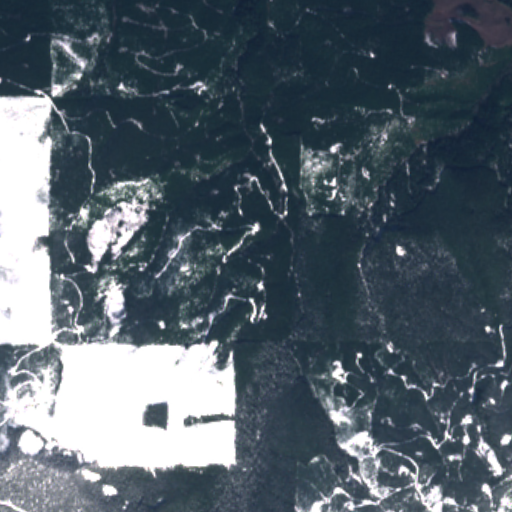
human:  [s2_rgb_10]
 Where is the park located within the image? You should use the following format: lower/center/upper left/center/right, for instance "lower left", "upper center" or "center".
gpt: The park is located in the upper of the image.
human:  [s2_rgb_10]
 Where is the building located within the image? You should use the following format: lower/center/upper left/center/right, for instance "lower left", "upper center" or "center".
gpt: The building is located in the center right of the image.
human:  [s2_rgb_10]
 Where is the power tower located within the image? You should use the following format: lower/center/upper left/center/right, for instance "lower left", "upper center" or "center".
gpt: There is no power tower in the image.